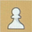
Piece: wP